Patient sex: F
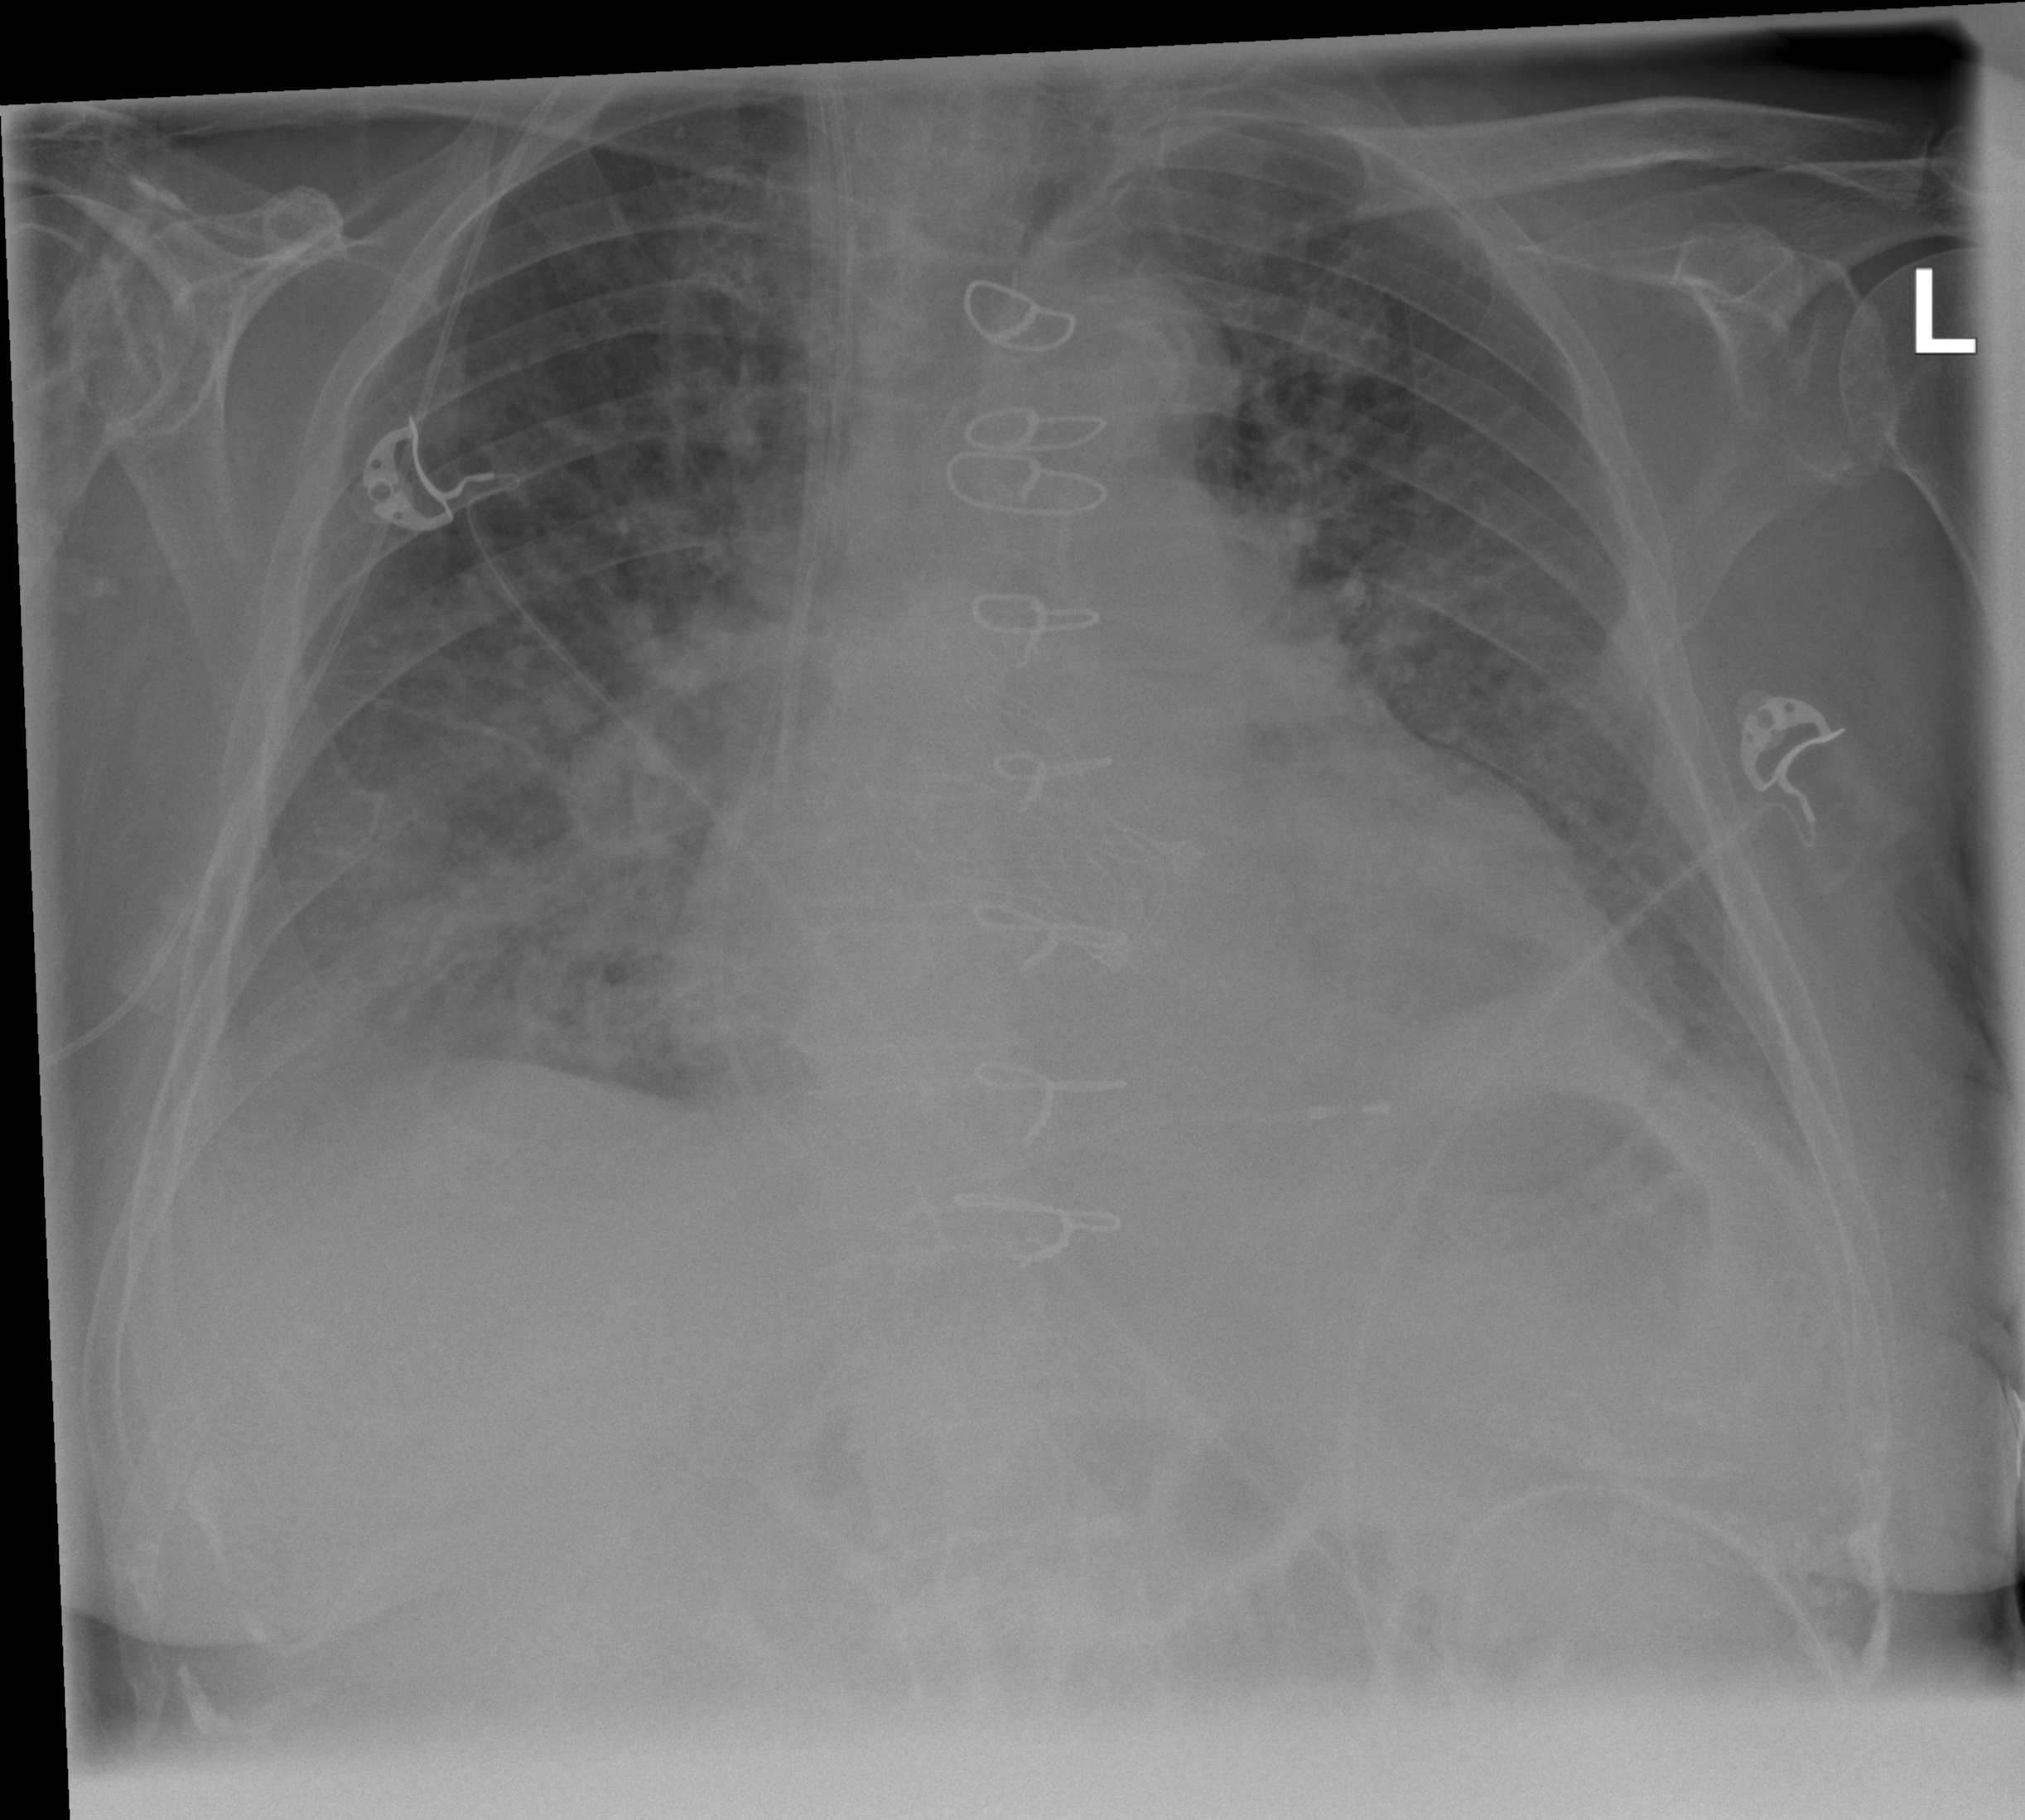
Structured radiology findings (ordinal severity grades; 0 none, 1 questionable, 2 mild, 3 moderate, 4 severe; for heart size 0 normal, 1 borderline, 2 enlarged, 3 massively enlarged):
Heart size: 1
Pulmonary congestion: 2
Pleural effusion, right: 2
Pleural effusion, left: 2
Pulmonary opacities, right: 2
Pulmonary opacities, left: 2
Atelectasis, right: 2
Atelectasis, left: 2